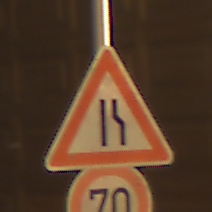
Verkehrszeichen: EinseitigVerengteFahrbahnRechts
Zusatzzeichen unten: Geschwindigkeit70
Umgebung: Outdoor, Urban
Tageszeit: Night
Wetter: Clear
Licht: Artificial
Jahreszeit: NotSpecified
Kontrast: HighContrast